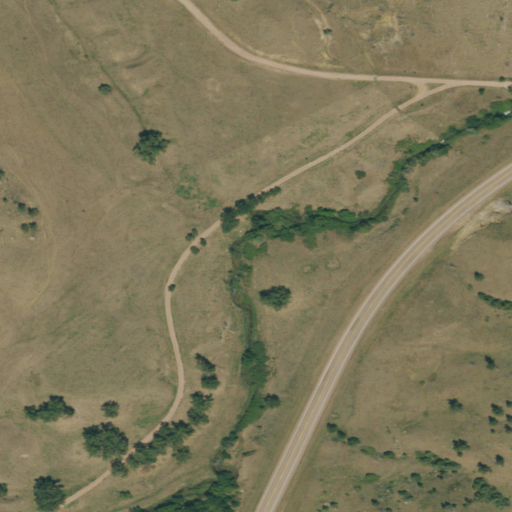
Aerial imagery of valley in South Dakota named Payne Canyon containing grassland, low intensity development, open development, shrub, evergreen forest, and medium intensity development